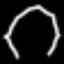
Label: octagon